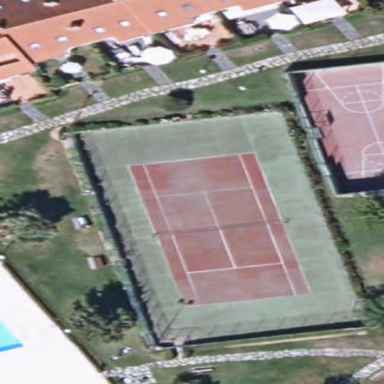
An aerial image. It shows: Tennis court on the leisure land pitch.